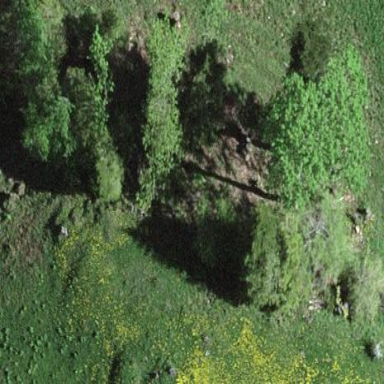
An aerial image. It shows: Forest area.